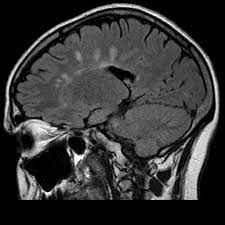
Label: notumor